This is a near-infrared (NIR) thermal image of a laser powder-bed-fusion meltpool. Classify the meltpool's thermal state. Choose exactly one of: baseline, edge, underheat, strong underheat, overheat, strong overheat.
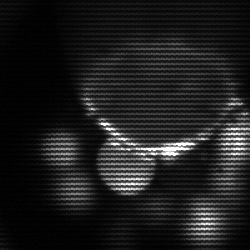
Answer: edge